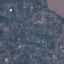
Label: Residential